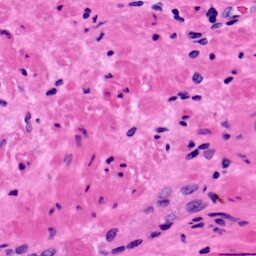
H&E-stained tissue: Prostate